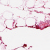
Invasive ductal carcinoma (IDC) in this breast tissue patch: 0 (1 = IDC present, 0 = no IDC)